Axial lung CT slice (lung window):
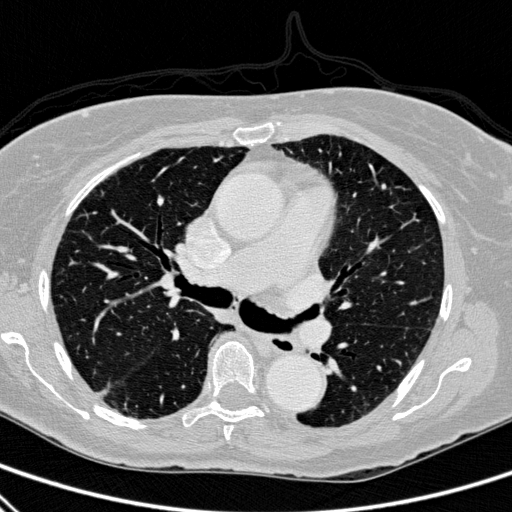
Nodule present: no